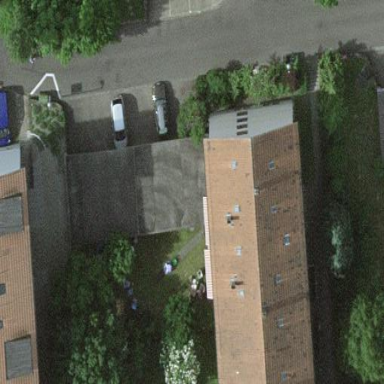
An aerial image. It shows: Group of garages.